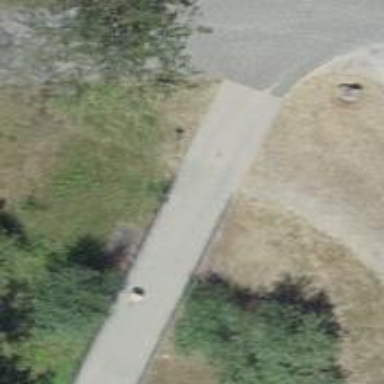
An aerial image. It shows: Concrete service road leading over bridge.